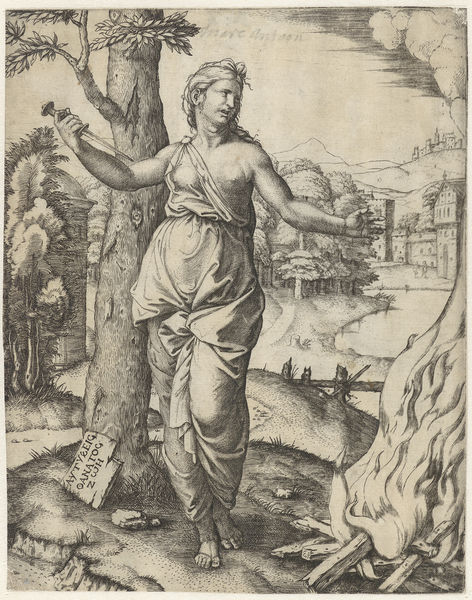
Titel: Dido doodt zichzelf met dolk naast brandstapel
Künstler: Marcantonio Raimondi
Standort: Amsterdam
Institution: Rijksmuseum
Schlagwörter: baum, feuer, mann, wasser, bäume, fluss, landschaft, see, stadt, ufer, brust, busen, frau, kleid, zeichnung, weg, wolke, zaun, stehen, baumstamm, häuser, hügel, gewand, wald, brüste, haarband, tafel, inschrift, faltenwurf, brustwarze, barfuss, schild, brennen, flammen, kohle, selbstmord, druck, stich, schwarzweiß, waffe, dolch, feuerholz, doch, feuerstelle, häser, suizid, harakiri, gesand, verzwiflung, htäuser